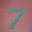
Label: 7